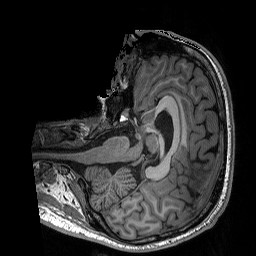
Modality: T1w
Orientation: axial
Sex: male